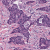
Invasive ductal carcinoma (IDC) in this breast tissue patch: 1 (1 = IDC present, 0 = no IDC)